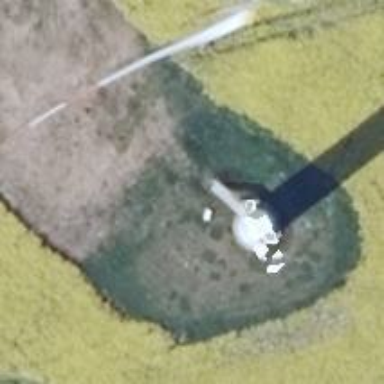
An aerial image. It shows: Vestas wind generator.